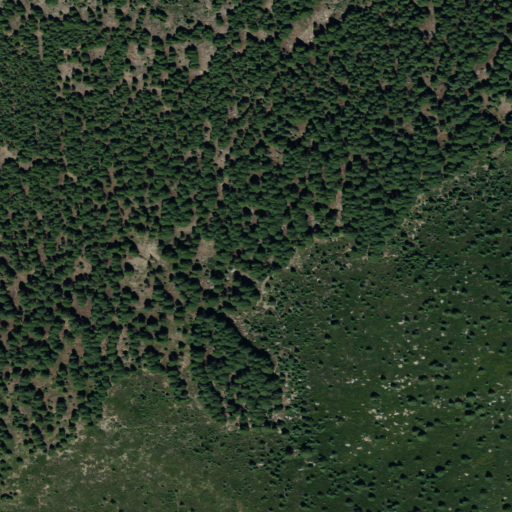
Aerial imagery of ridge(s) in California named Hemlock Ridge containing evergreen forest and shrub